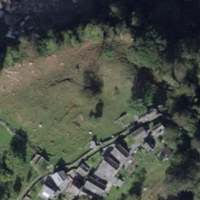
EUNIS habitat code: 41
Species observed at this site:
Chelidonium majus